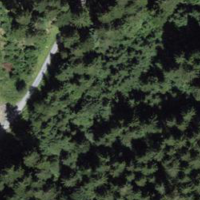
EUNIS habitat code: 43
Species observed at this site:
Cypripedium calceolus